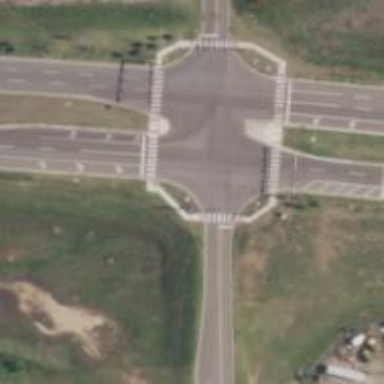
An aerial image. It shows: Zebra crossing on the road.